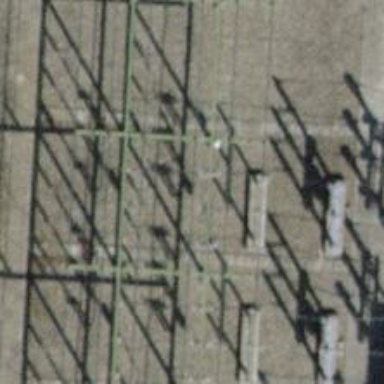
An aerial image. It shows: Busbar power line with 3 cables.